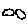
Label: cloud